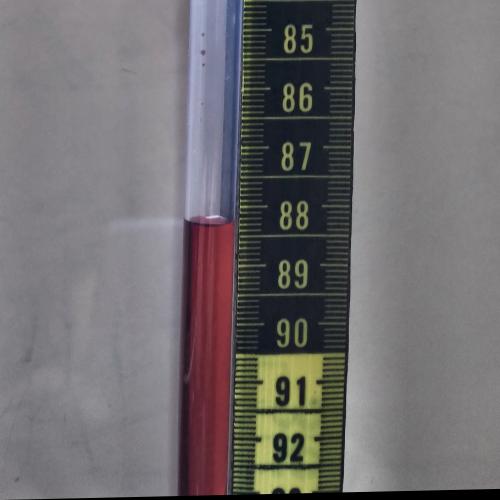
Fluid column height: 88.3 cm